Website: crate-barrel
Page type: receipt
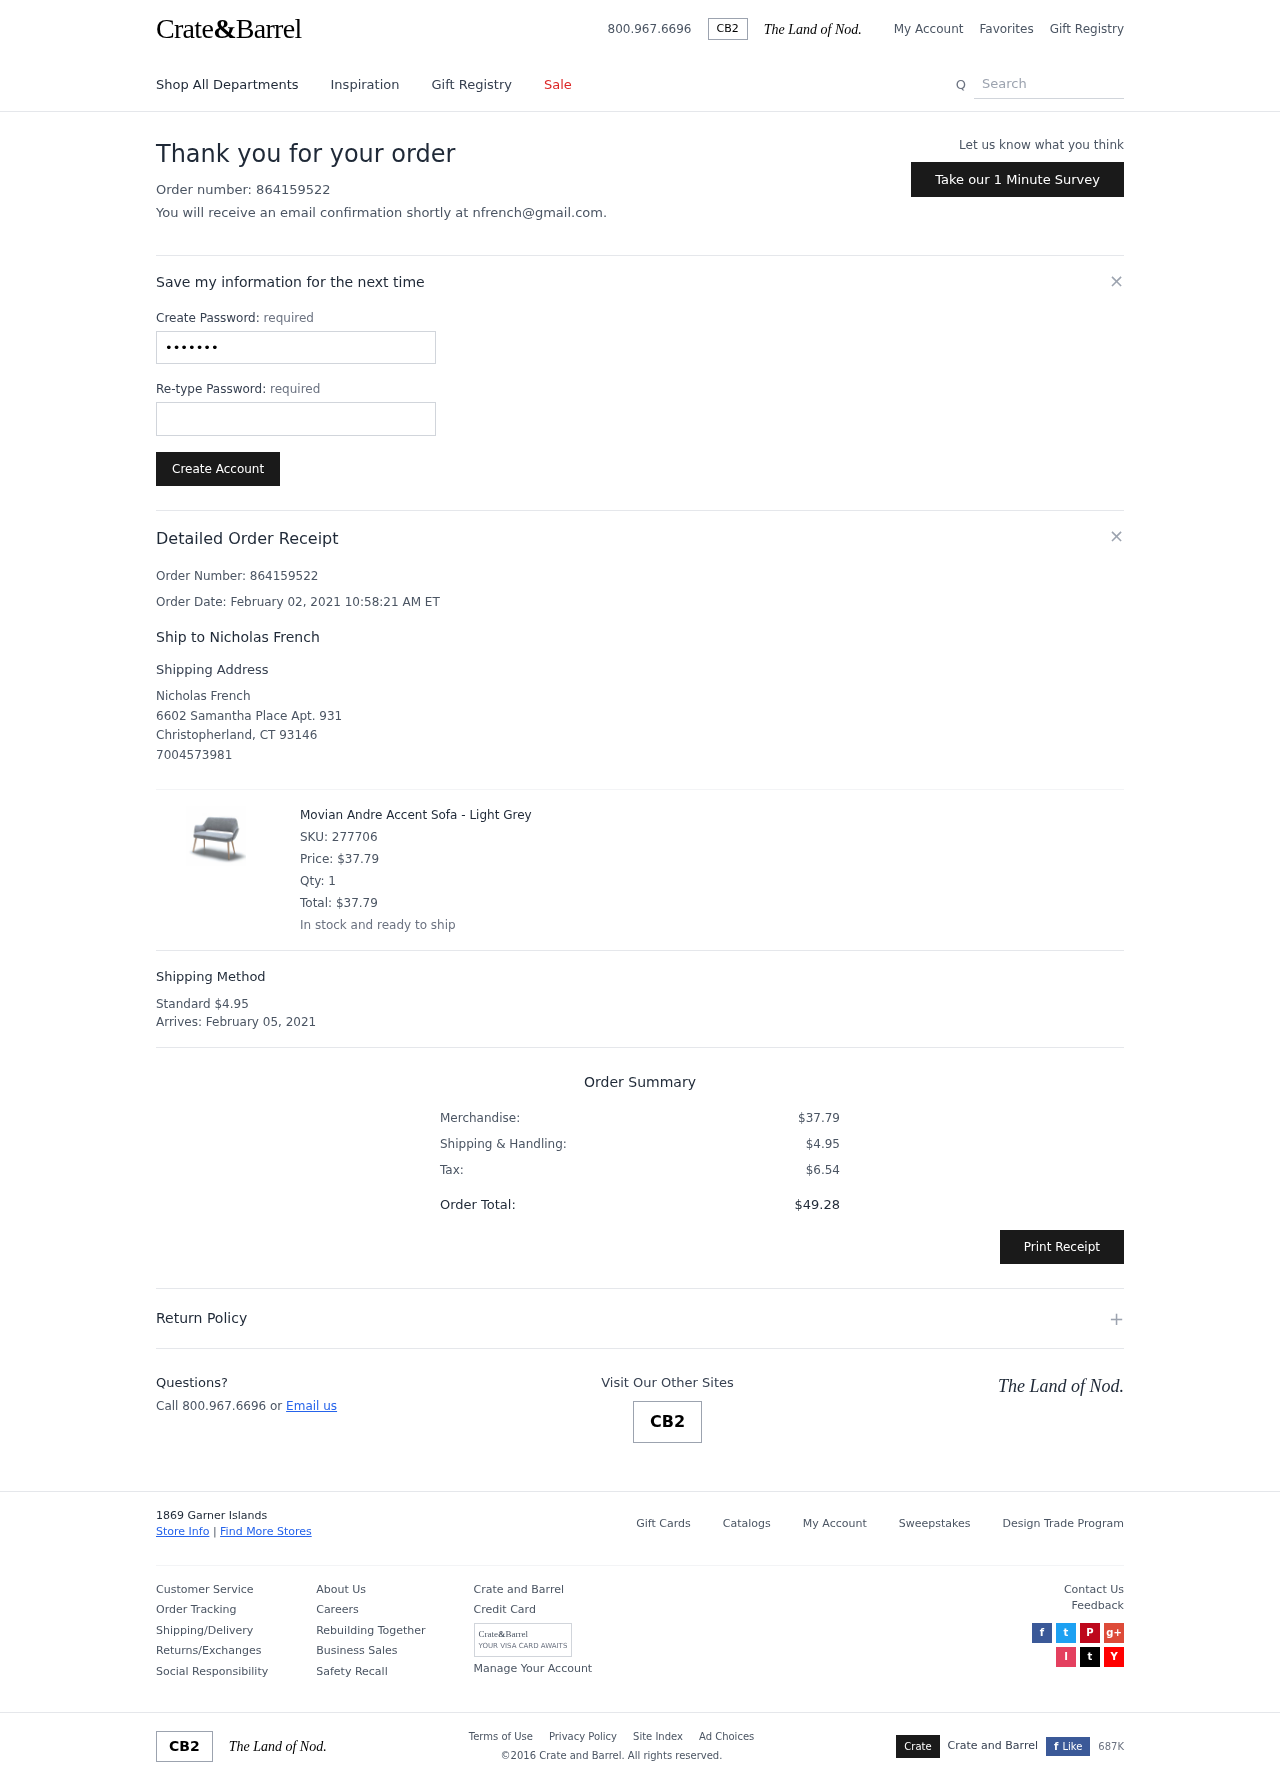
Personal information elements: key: PII_CITY
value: Christopherland
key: PII_EMAIL
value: nfrench@gmail.com
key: PII_FULLNAME
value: Nicholas French
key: PII_FULLNAME
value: Ship to Nicholas French
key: PII_PHONE
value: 7004573981
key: PII_POSTCODE
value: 93146
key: PII_STATE_ABBR
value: CT
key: PII_STREET
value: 6602 Samantha Place Apt. 931
Product elements: key: PRODUCT1_NAME
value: Movian Andre Accent Sofa - Light Grey
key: PRODUCT1_PRICE
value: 37.79
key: PRODUCT1_QUANTITY
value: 1
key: PRODUCT1_SKU
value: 277706
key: PRODUCT1_TOTAL
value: $37.79
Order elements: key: ORDER_ID
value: Order Number: 864159522
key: ORDER_ID
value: Order number: 864159522
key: ORDER_DATE
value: Order Date: February 02, 2021 10:58:21 AM ET
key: ORDER_SHIPPING_COST
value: $4.95
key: ORDER_DELIVERY_DATE
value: February 05, 2021
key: ORDER_SUBTOTAL
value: $37.79
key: ORDER_TAX
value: $6.54
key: ORDER_TOTAL
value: $49.28
Search elements: key: HEADER_SEARCH
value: Search